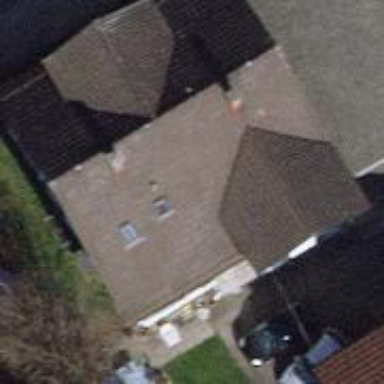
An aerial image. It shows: Gabled roof house.